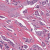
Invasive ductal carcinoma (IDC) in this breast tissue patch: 1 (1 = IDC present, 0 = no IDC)